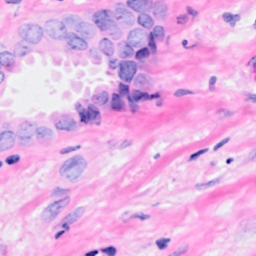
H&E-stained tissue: Breast